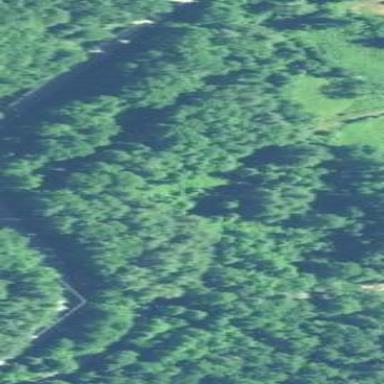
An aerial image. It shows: Mixed woodland with variety of leaf types and cycles.